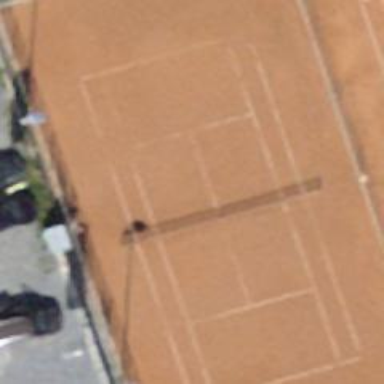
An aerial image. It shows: Tennis court in leisure pitch.